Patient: sex F, age 40
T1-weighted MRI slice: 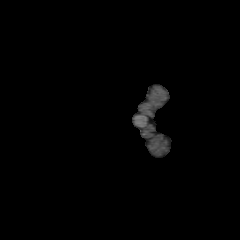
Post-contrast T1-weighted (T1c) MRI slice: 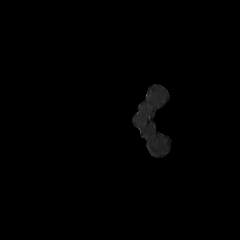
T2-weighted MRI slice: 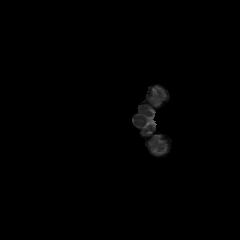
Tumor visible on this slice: no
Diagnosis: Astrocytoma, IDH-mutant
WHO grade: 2